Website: lowes
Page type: account-selection
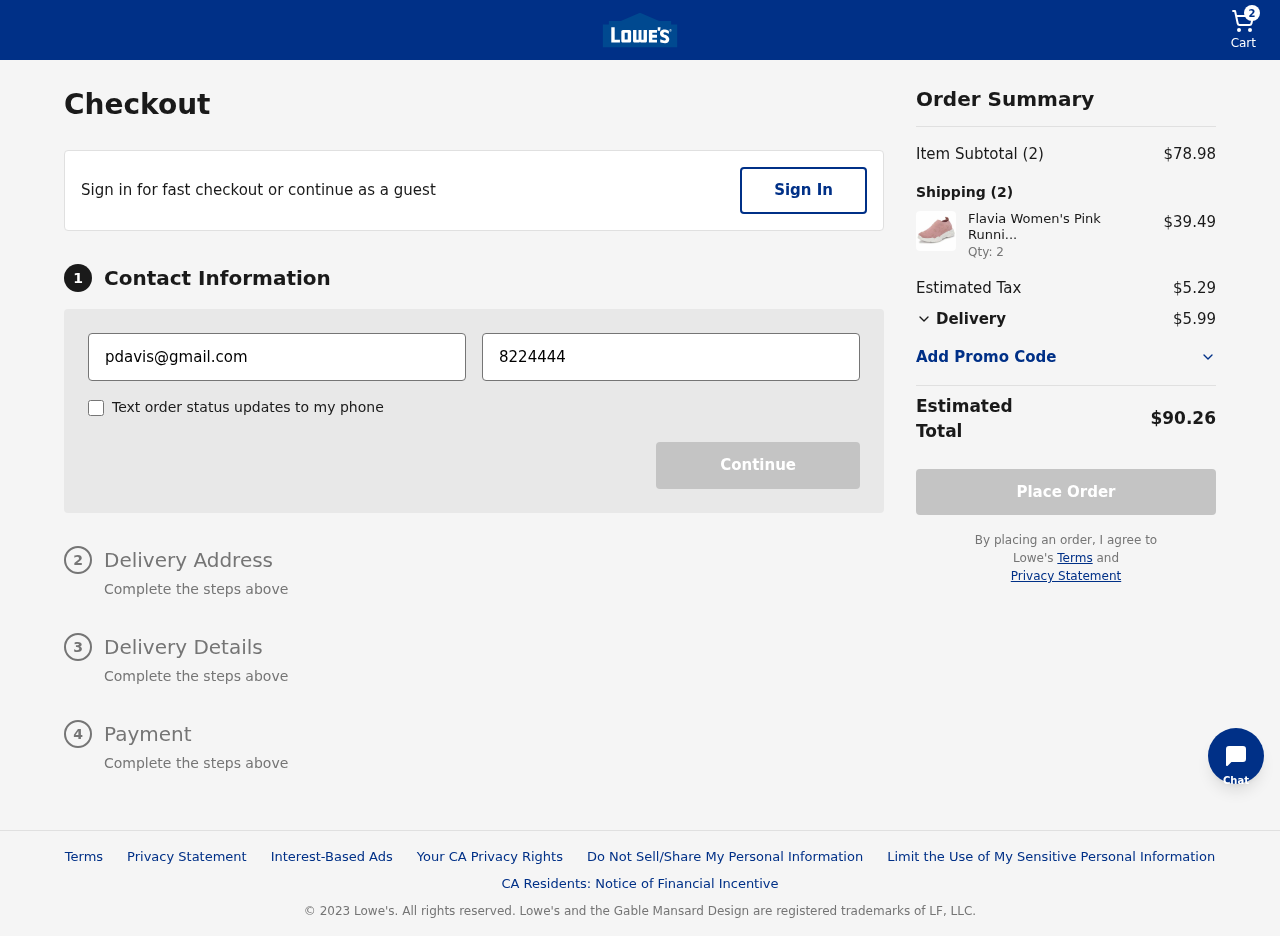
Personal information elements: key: PII_EMAIL
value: pdavis@gmail.com
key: PII_PHONE
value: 8224444574
Product elements: key: PRODUCT1_NAME
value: Flavia Women's Pink Running Shoes-4 UK (36 EU) (5 US) (FKT/FB-03FK/PNK)
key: PRODUCT1_PRICE
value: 39.49
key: PRODUCT1_QUANTITY
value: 2
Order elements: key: ORDER_NUM_ITEMS
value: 2
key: ORDER_SUBTOTAL
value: $78.98
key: ORDER_TAX
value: $5.29
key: ORDER_SHIPPING_COST
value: $5.99
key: ORDER_TOTAL
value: $90.26